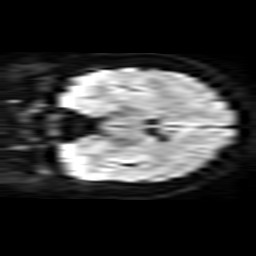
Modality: TRACE
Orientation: coronal
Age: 19
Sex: female
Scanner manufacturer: philips
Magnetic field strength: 1.5 T
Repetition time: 4.79 s
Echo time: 0.07764 s